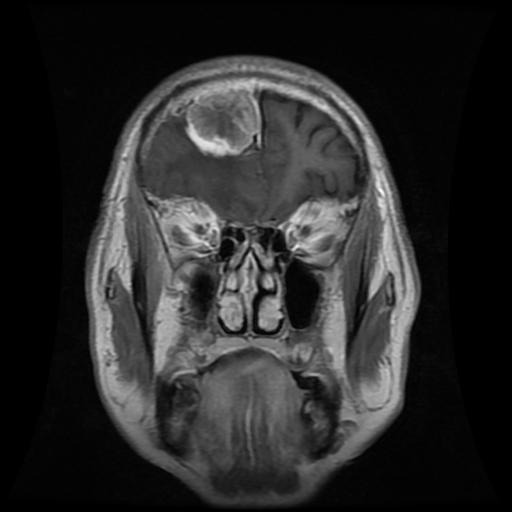
Label: meningioma